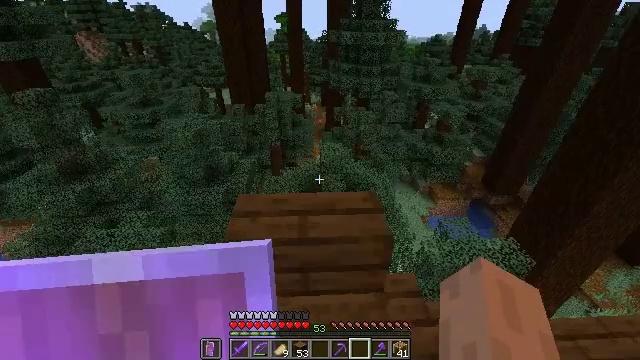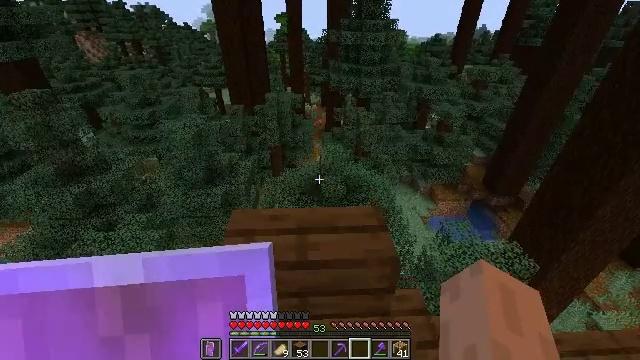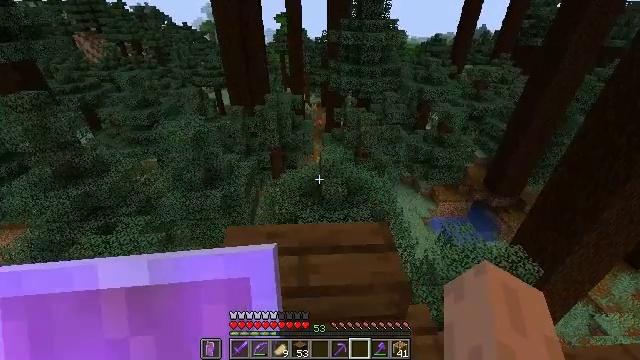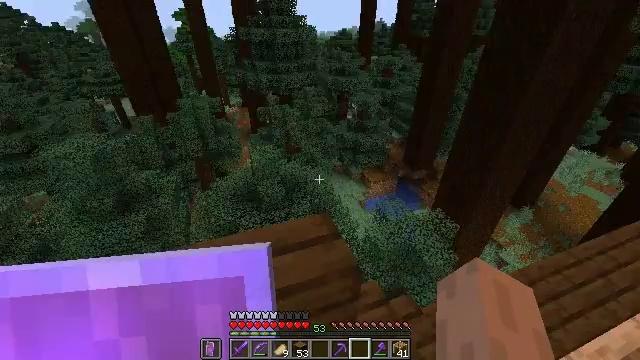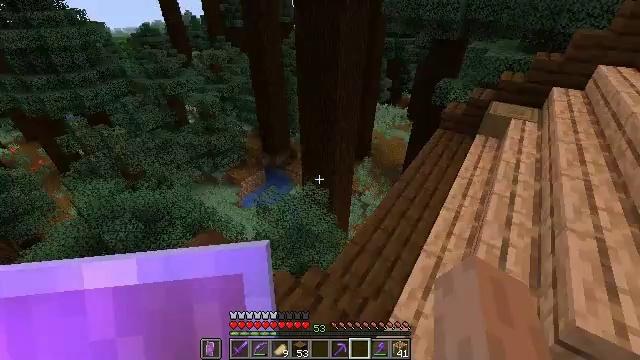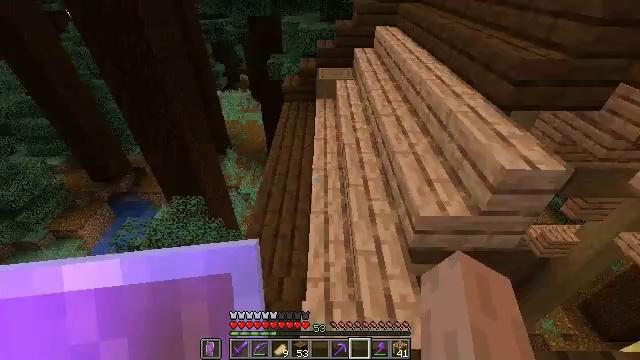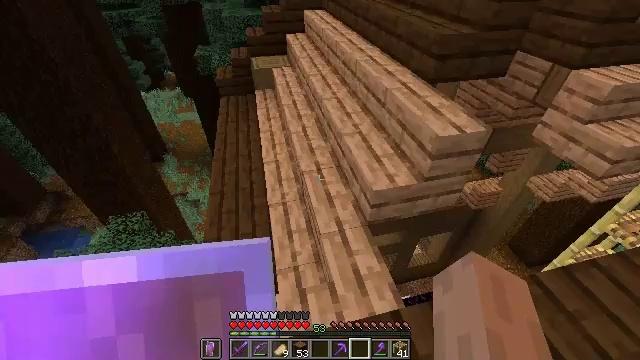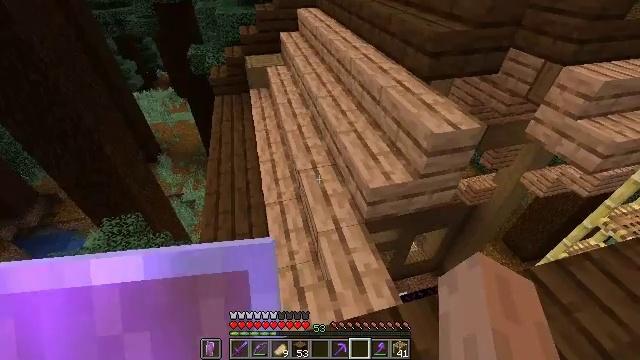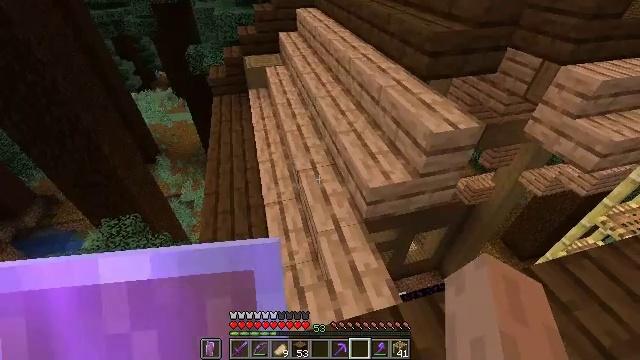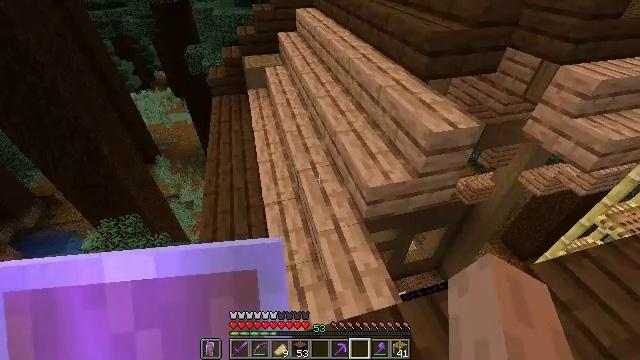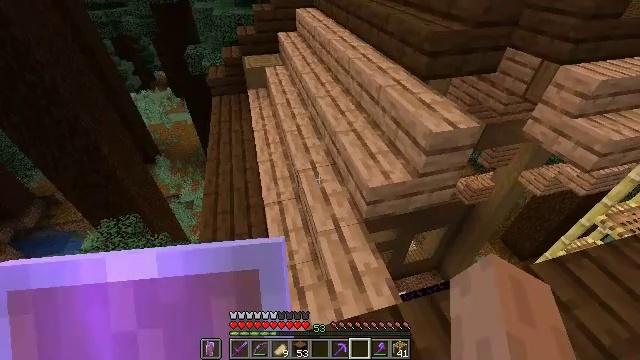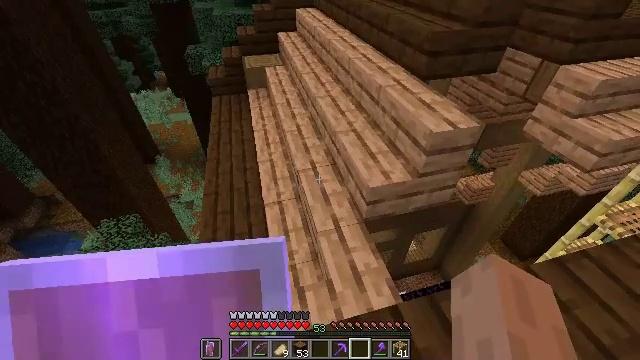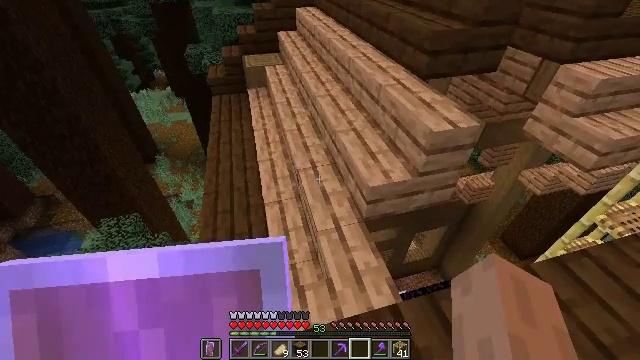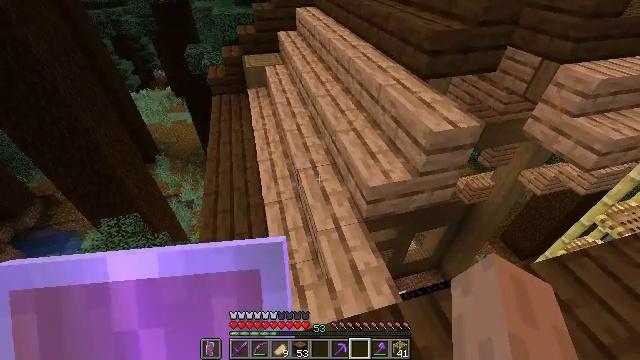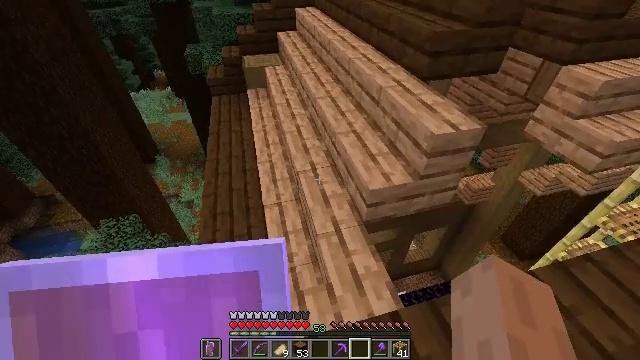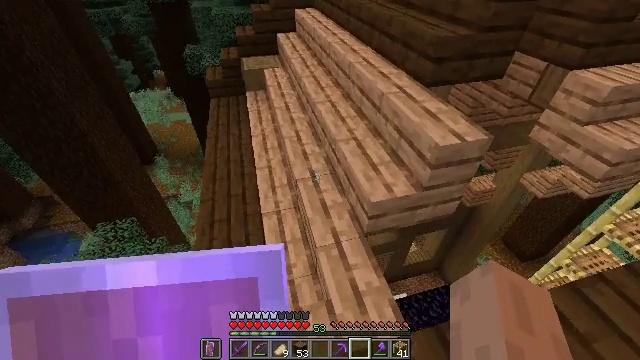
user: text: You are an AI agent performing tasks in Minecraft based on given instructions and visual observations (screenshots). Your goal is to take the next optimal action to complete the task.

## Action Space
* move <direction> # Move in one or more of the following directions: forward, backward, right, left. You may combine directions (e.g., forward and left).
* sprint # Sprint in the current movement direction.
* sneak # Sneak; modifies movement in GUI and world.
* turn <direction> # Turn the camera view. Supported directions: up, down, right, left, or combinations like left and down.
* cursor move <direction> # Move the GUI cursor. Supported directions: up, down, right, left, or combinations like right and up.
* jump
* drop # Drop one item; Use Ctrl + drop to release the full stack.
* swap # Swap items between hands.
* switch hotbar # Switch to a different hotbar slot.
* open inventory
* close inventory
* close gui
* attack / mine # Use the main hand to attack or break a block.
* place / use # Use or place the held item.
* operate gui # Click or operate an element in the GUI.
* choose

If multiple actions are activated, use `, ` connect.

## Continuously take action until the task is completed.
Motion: motion action
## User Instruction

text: Break the stripped spruce log.
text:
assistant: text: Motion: no_op
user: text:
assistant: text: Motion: no_op
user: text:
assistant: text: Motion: turn right
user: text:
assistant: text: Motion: turn right and down
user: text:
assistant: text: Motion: turn right and down
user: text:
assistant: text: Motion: turn right and down
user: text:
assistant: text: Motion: turn right
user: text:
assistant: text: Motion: no_op
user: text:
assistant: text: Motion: no_op
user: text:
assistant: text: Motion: no_op
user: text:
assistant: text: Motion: no_op
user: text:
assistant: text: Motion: no_op
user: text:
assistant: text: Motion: no_op
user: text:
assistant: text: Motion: move forward
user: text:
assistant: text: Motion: move forward
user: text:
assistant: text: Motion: move forward
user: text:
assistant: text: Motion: no_op
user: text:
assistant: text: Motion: no_op
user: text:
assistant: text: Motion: no_op
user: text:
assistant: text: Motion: no_op
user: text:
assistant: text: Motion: no_op
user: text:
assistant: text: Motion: no_op
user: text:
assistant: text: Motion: turn up
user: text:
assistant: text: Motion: turn left and up
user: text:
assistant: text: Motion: turn left and up
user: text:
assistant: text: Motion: no_op
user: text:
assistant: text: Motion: no_op
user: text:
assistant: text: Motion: no_op
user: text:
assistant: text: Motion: no_op
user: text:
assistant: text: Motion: no_op